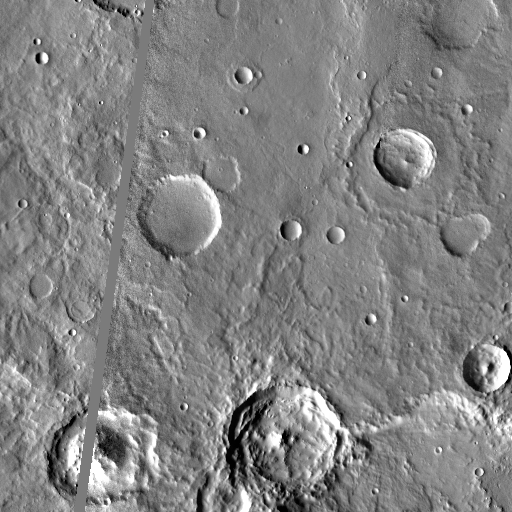
Crater classes present: Background, Other, Layered, Buried, Secondary